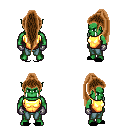
a pixel art fantasy rpg character, male body template, orc, green skin, gold chest armor, teal pants, brown extra-long topknot hairstyle, metal gloves, black slippers, four views (front, back, left, right), 2x2 character sprite sheet, small pixel art, hard edges, no anti-aliasing